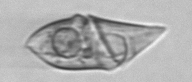
Label: Gyrodinium